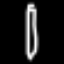
Label: pencil